Question: When creating a 'xtype=radiogroup', the rendered element is using 'input type=button' instead of 'input type=radio', I took the example from the doc, put it into a <URL> and the same happens. Tried this in Firefox and Chrome.
Why is not generating radio inputs, and how can I fix this ?

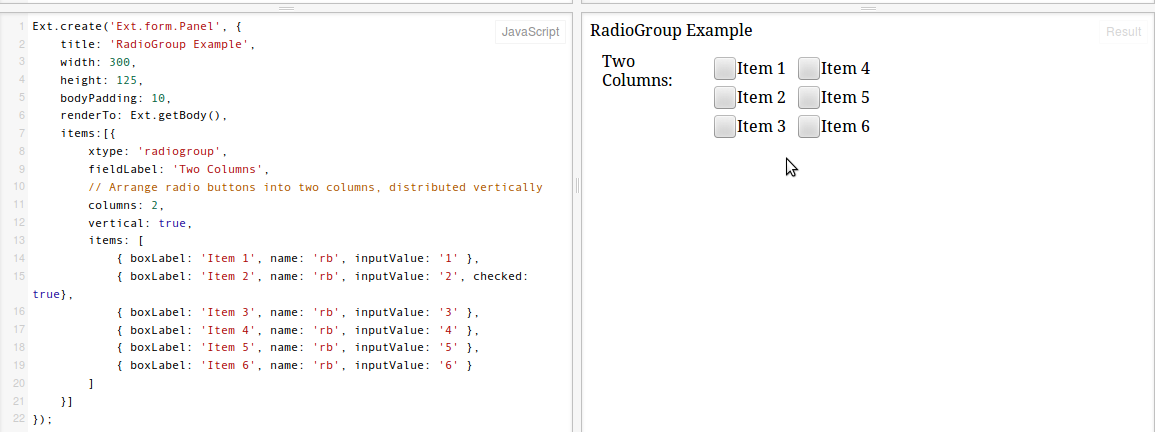
Answer: This is a correct behavior. ExtJs is using 'input type=button' to render radiogroup. These inputs are styled with css to look like real radio buttons.
As @matt has mentioned the reason for using 'input type=button' is that a radio box's color, border and background cannot be styled using CSS.
In your fiddle inputs look like plain buttons because jsfiddle didn't load ext-all.css properly. If you add ext-all.css manualy (like I did in <URL> you will see that all inputs appear as if they were radio buttons.